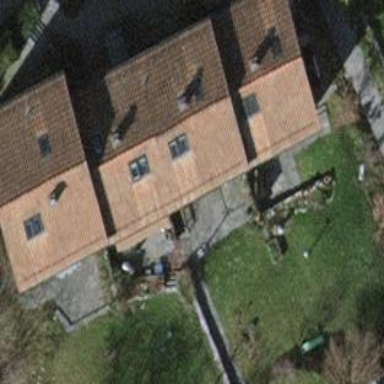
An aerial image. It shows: Simple house.